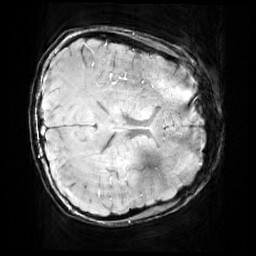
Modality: SWI
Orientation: axial
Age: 12
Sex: female
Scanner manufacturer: siemens
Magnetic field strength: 3 T
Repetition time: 0.027 s
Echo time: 0.02 s